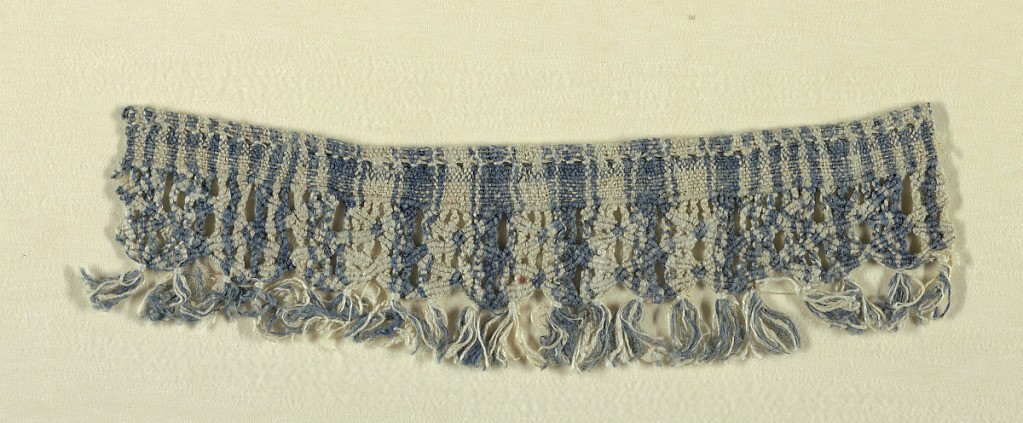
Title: Border
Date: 18th–19th century
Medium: linen Technique: knotting (macramé)
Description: Fragment of the end of a cover in blue and white line with a knotted border.